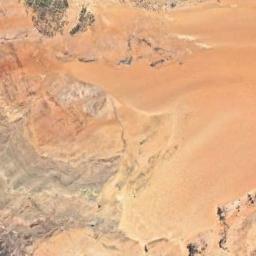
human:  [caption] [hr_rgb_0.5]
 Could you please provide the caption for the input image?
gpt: The desert has deep yellow sand and the desert terrain is rugged .

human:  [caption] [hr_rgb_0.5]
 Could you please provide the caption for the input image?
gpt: This is a desert mixed with brown and yellow with wavy crack beside the brown ground .

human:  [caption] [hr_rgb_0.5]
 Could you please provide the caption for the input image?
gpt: The yellow desert is next to the bare land .

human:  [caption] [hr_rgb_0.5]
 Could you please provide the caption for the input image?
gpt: There are some bare rocks in this desert .

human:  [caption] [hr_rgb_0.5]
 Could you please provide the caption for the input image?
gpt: A desert covered by sand and some bare ground .